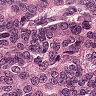
Metastatic tissue present: yes